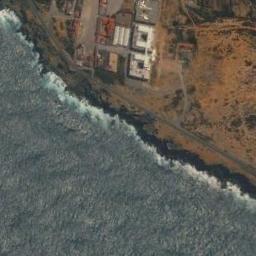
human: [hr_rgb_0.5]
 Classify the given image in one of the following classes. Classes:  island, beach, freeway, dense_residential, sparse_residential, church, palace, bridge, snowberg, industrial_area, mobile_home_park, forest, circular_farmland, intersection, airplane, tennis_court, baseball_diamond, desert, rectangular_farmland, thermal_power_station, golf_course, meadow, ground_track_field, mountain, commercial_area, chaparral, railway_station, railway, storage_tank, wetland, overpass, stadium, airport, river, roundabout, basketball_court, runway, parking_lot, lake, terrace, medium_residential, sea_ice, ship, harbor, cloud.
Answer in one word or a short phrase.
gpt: beach